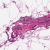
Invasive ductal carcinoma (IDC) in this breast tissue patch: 0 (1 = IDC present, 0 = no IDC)